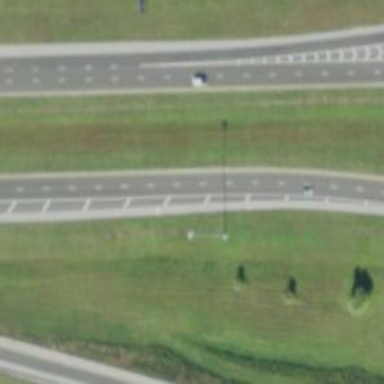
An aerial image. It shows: Asphalt motorway link.